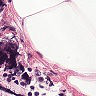
Metastatic tissue present: no